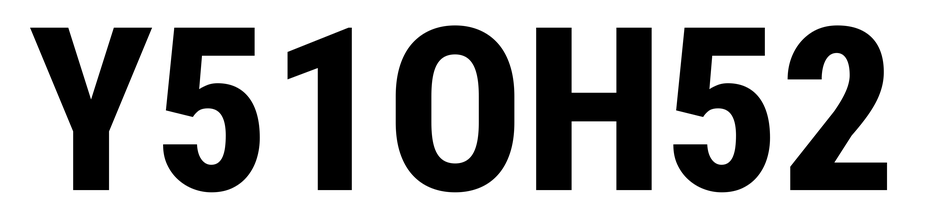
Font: Roboto_Condensed_ExtraBold